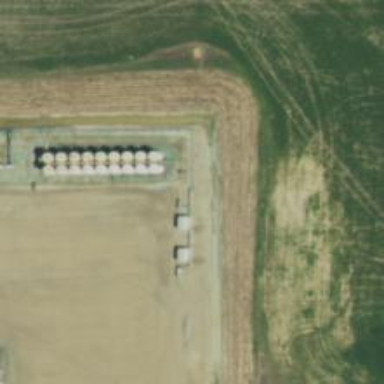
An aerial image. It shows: Storage tank that is man-made.